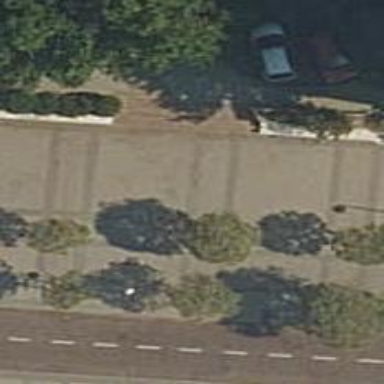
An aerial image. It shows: Steps with paving stones. Ramp is also available.